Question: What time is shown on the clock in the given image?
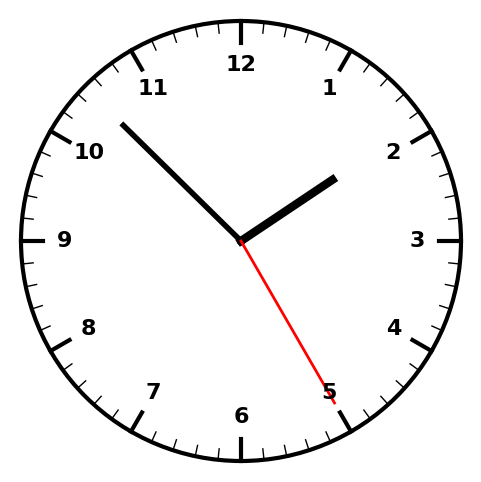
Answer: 01:52:25